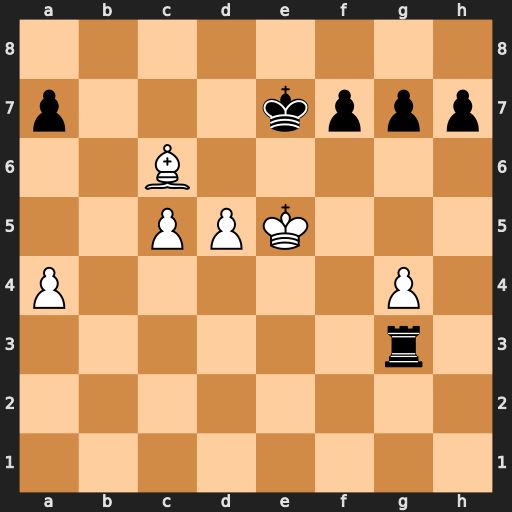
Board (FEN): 8/p3kppp/2B5/2PPK3/P5P1/6r1/8/8
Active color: w
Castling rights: -
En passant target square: -
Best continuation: d6+ Kd8 Bb5 Rg1 c6